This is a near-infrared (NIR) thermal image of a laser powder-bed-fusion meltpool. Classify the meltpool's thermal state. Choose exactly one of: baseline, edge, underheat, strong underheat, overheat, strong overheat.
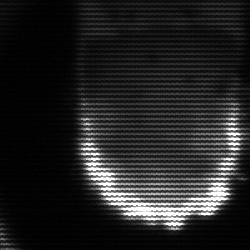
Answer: baseline